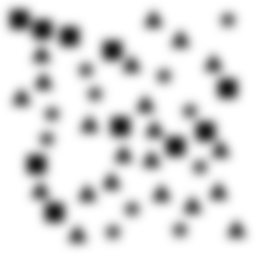
Squares: 10
Triangles: 21
Stars: 11
Total shapes: 42